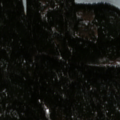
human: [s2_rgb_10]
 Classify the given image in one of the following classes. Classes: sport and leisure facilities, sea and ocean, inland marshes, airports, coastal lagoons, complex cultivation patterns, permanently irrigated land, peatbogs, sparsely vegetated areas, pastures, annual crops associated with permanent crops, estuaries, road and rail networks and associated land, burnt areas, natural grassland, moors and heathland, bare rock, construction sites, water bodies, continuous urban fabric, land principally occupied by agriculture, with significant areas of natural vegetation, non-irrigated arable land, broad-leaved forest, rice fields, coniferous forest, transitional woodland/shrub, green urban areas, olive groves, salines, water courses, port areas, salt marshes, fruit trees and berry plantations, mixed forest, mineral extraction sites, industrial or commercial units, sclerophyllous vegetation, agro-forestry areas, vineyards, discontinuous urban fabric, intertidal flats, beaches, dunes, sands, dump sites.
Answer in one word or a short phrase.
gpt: coniferous forest, water bodies